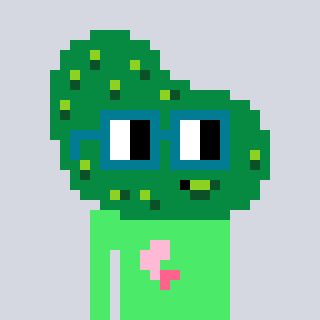
a pixel art character with square dark green glasses, a pickle-shaped head and a teal-colored body on a cool background